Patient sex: M
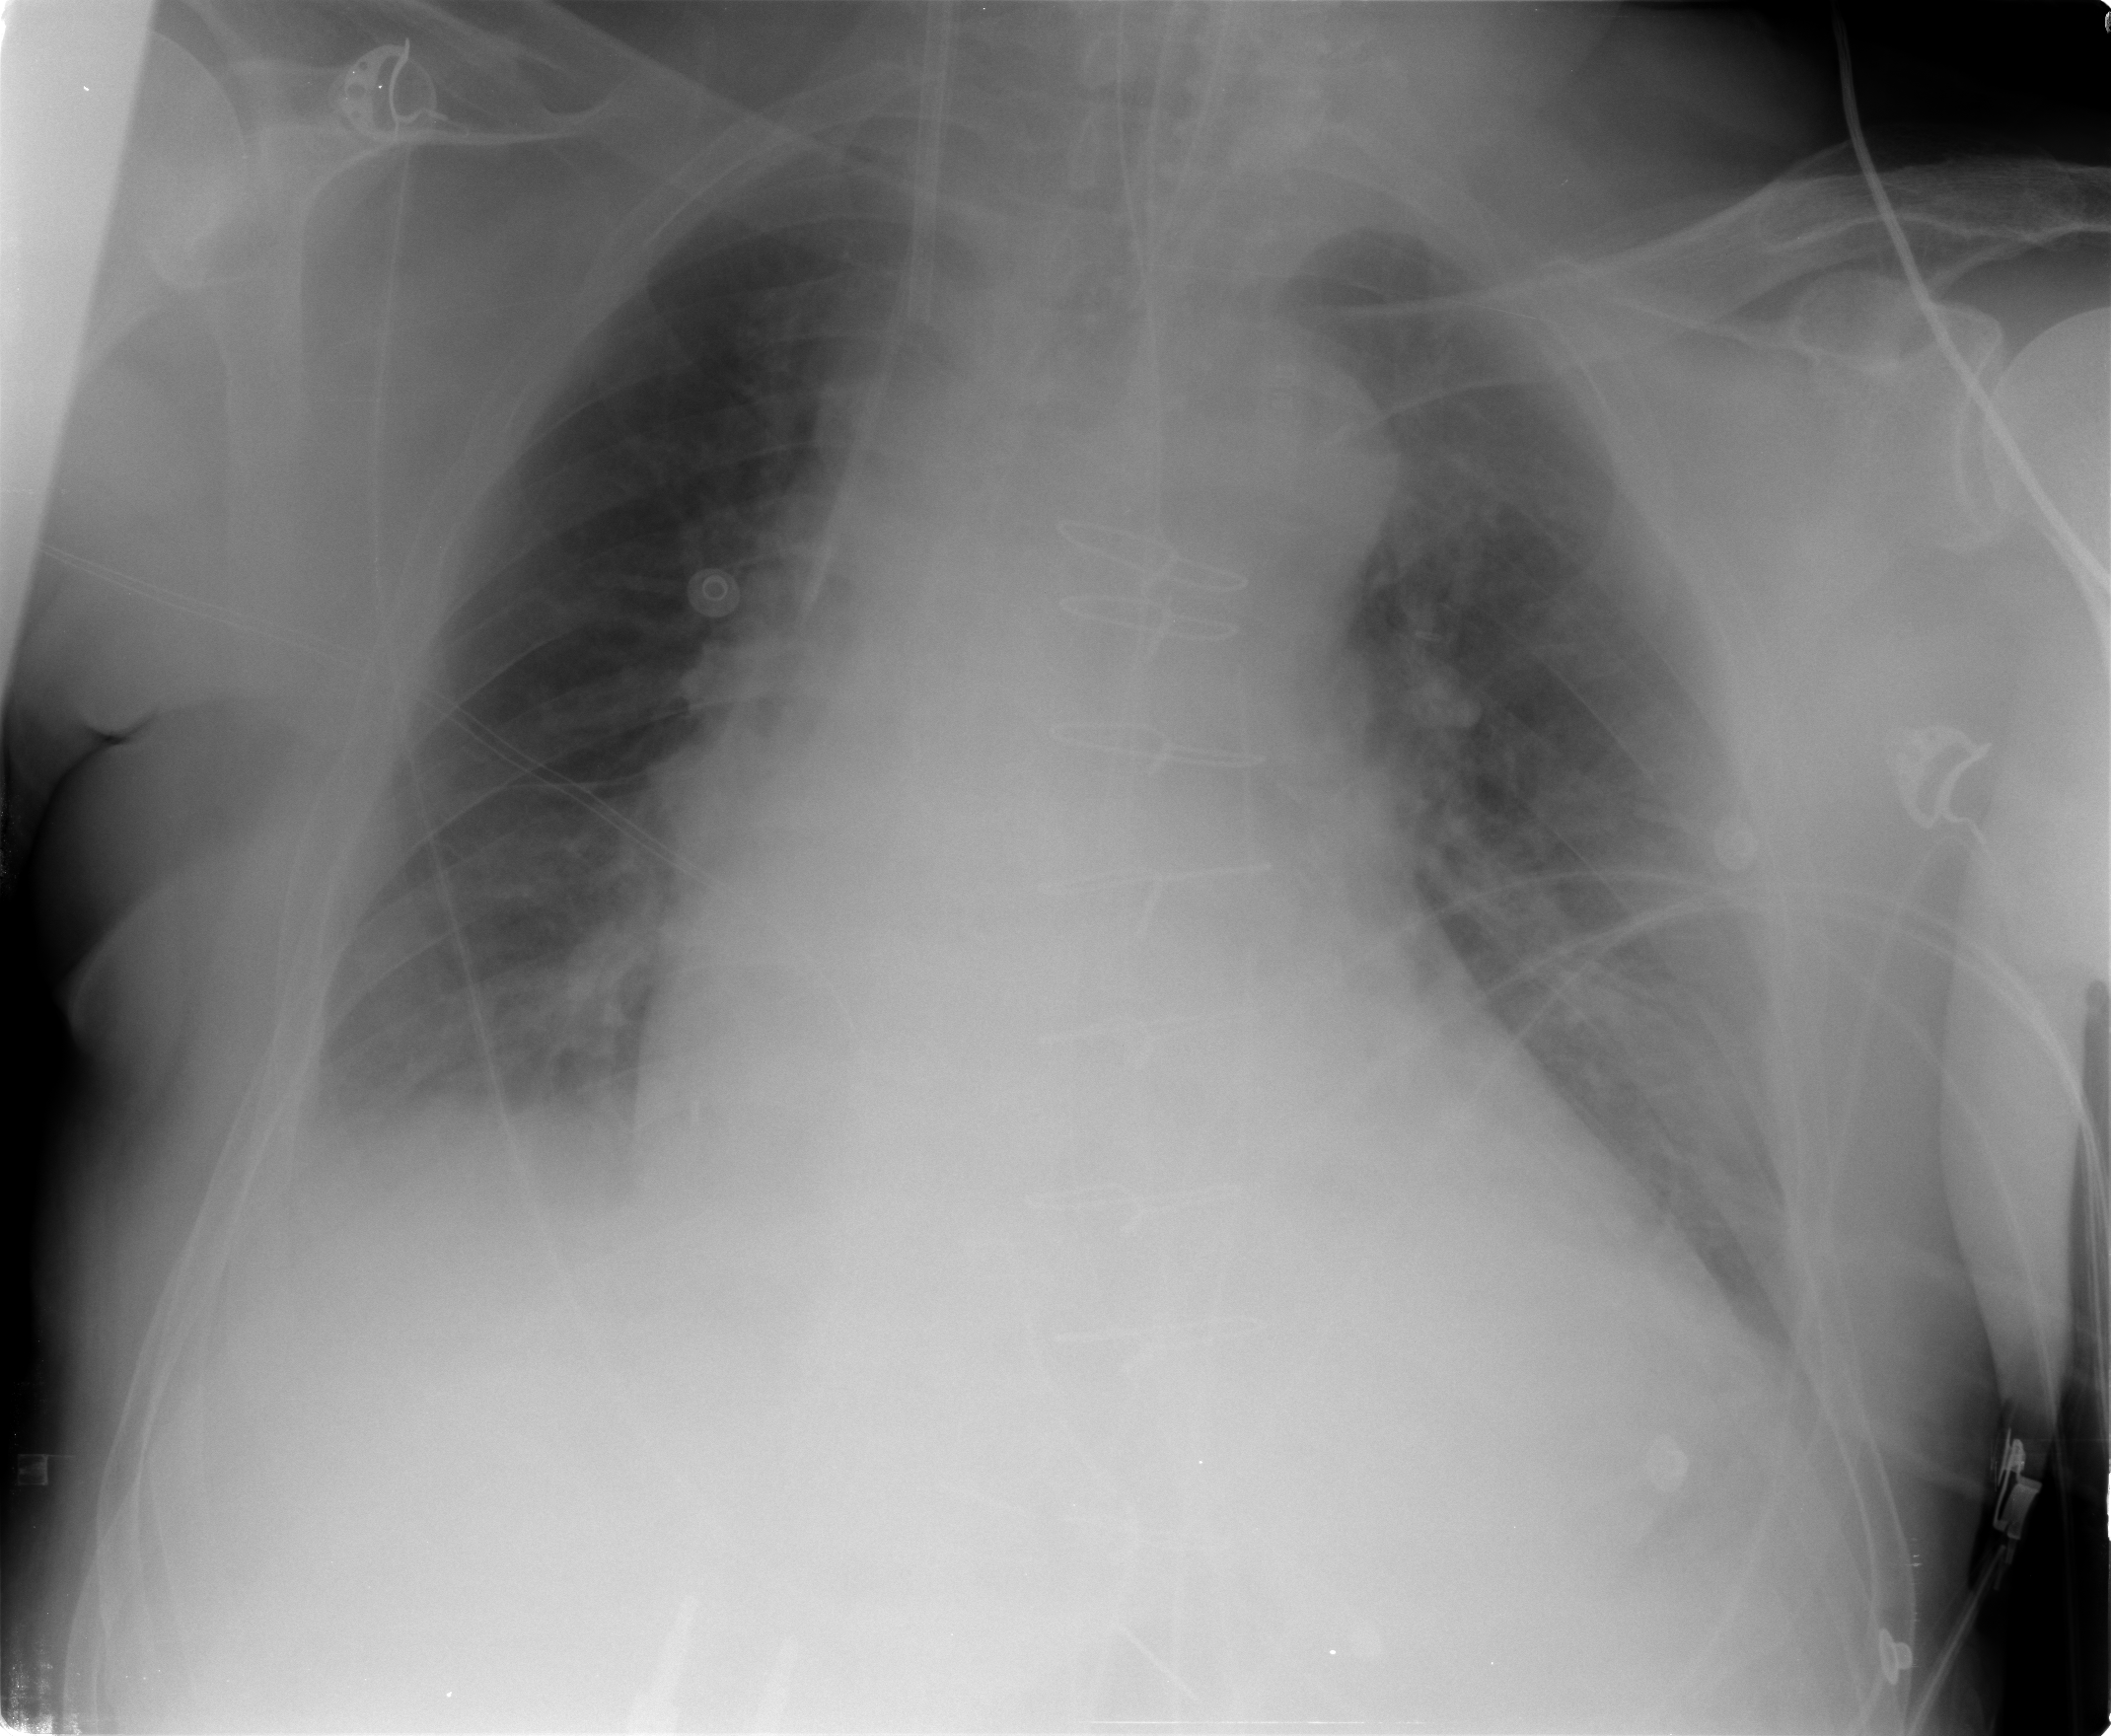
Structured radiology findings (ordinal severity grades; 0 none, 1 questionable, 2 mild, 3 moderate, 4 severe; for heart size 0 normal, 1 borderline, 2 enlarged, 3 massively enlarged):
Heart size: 2
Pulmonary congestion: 0
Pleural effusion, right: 2
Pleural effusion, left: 1
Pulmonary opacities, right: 0
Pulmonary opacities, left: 0
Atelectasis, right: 2
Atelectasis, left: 2